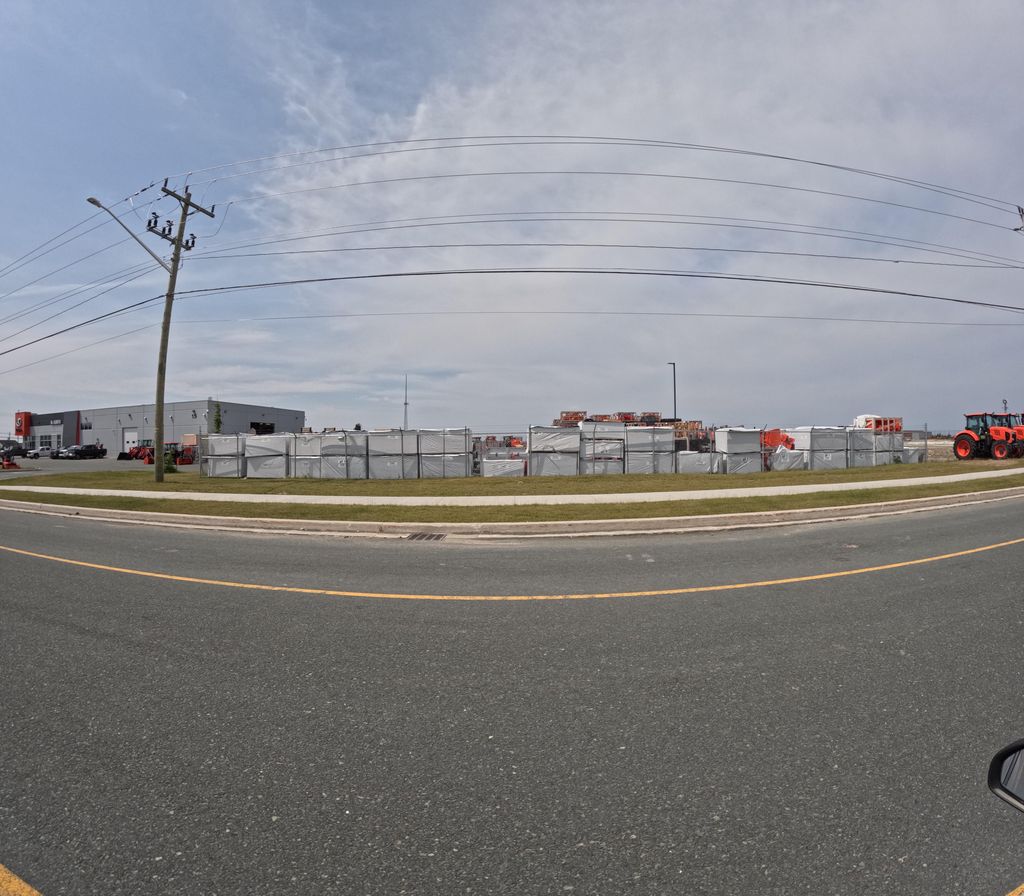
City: st_johns